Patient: sex M, age 71
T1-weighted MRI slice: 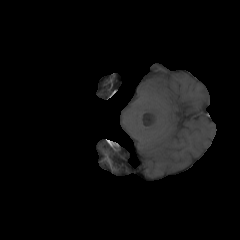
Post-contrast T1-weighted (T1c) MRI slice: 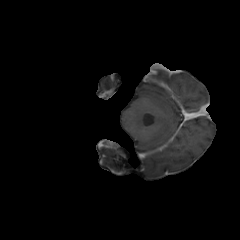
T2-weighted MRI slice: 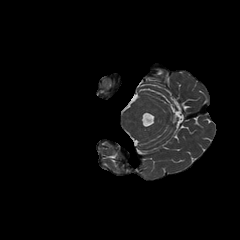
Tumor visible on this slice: no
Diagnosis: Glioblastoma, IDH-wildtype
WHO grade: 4